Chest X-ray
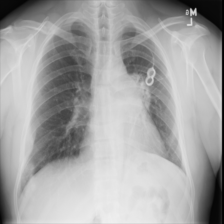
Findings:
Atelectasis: negative
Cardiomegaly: negative
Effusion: negative
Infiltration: negative
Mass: negative
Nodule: negative
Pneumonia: negative
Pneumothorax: negative
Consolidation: negative
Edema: negative
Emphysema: negative
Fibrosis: negative
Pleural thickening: negative
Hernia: negative